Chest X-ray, AP view. Patient: 62 years old, sex M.
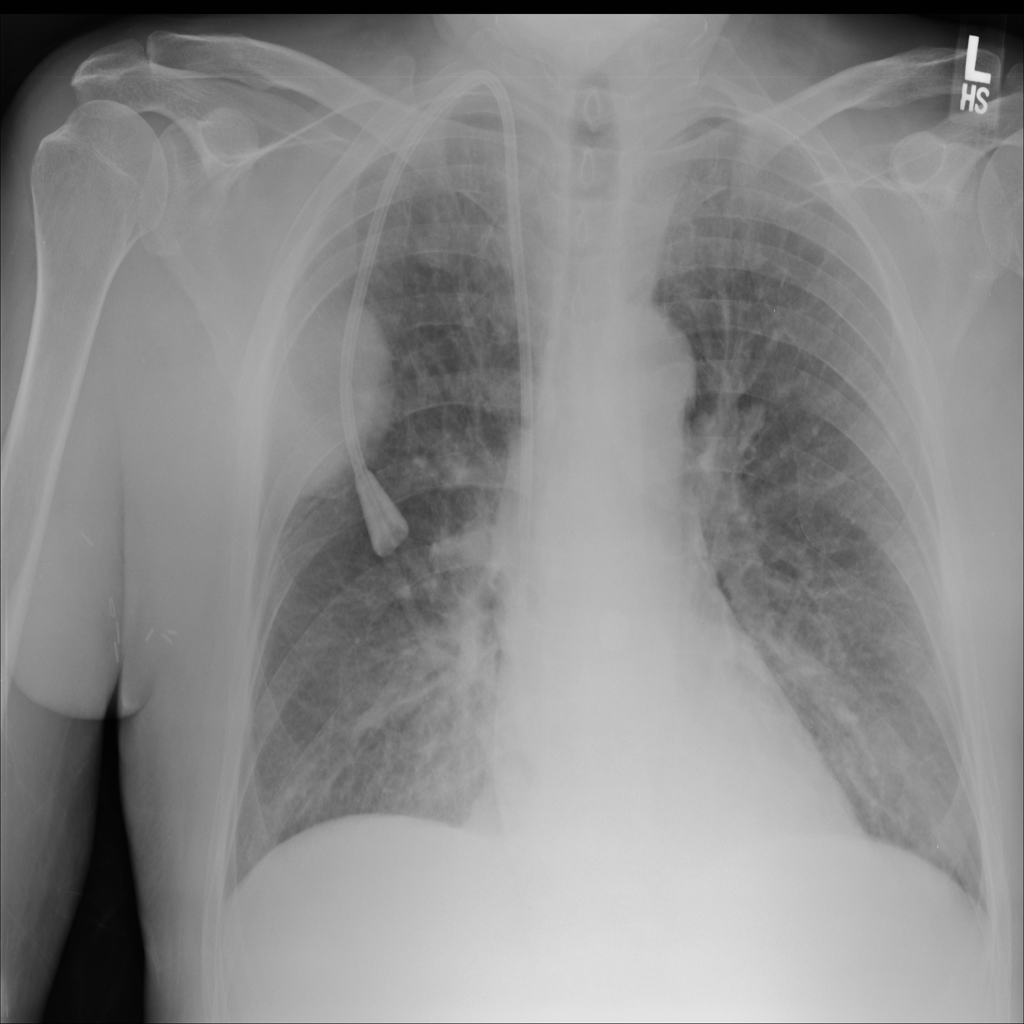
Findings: No Finding